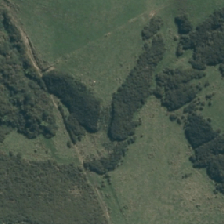
Land cover: grose_broom